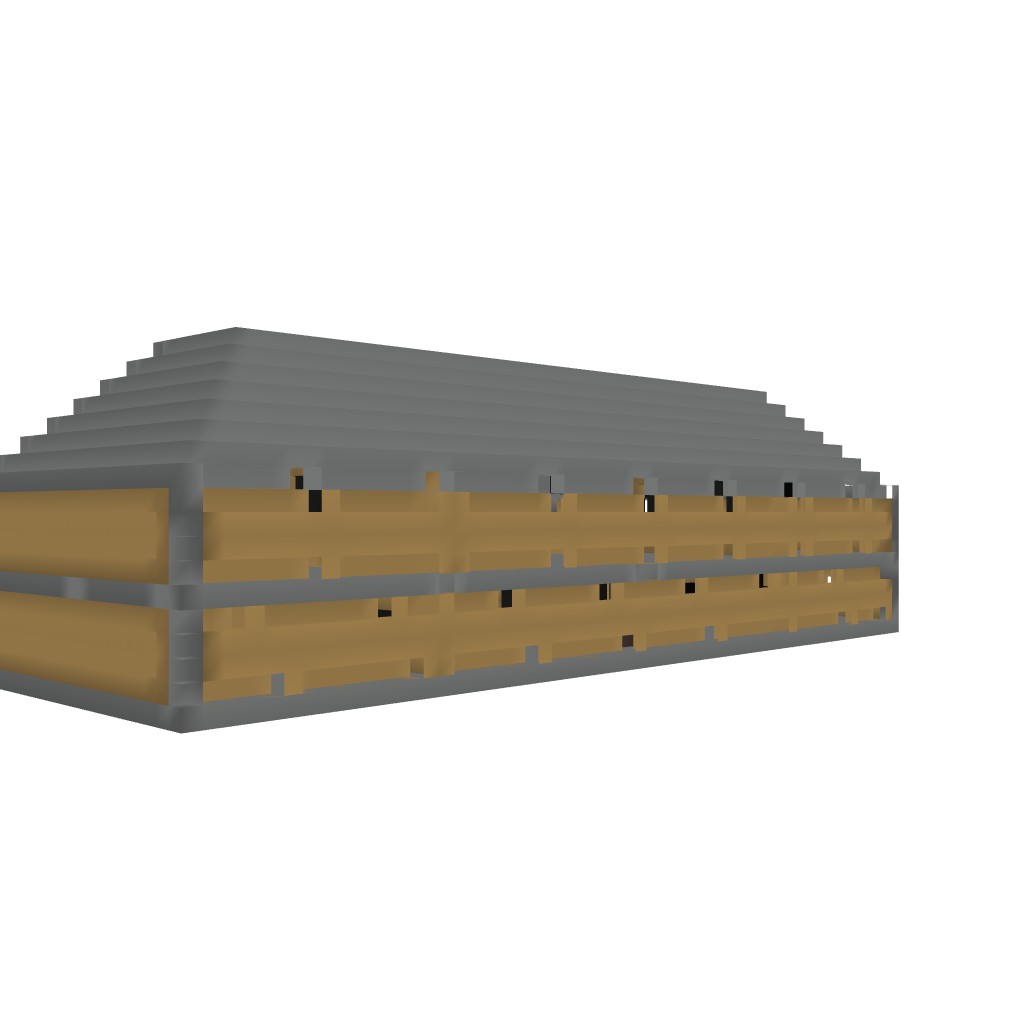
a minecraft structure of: Deluxe Mansion